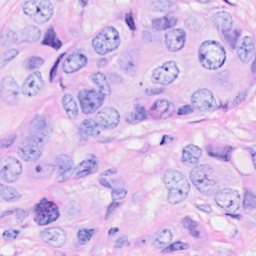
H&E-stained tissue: Breast